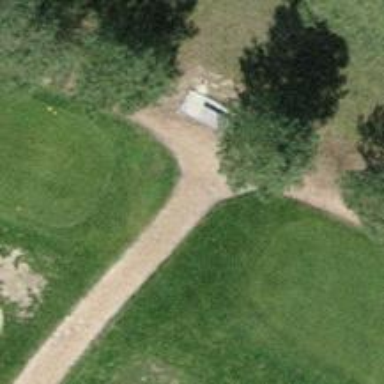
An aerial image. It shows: Path for golf carts.